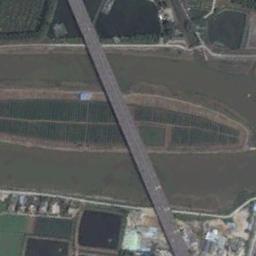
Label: bridge